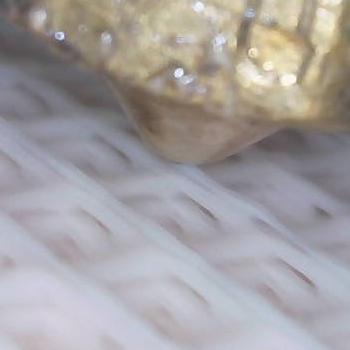
Flow rate: 35%